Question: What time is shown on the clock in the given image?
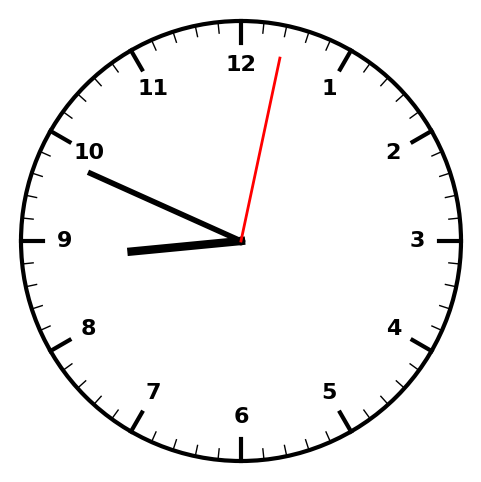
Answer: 08:49:02